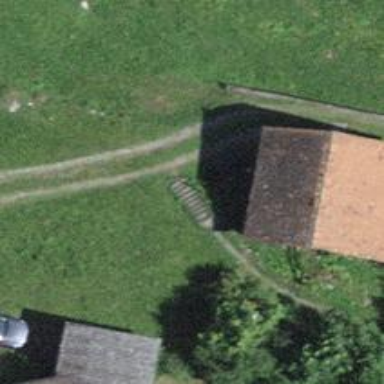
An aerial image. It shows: Road with steps.